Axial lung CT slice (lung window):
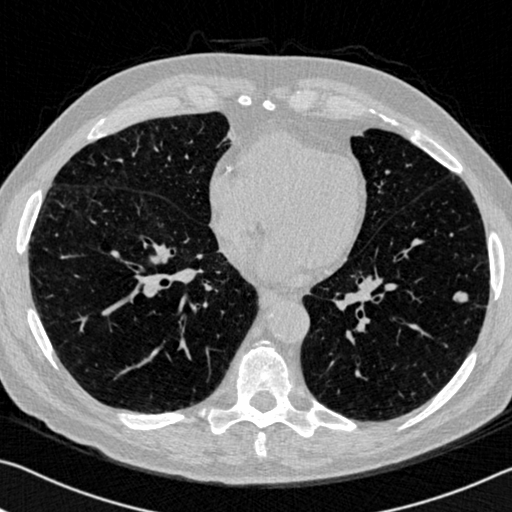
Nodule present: yes
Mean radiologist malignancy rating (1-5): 4.25